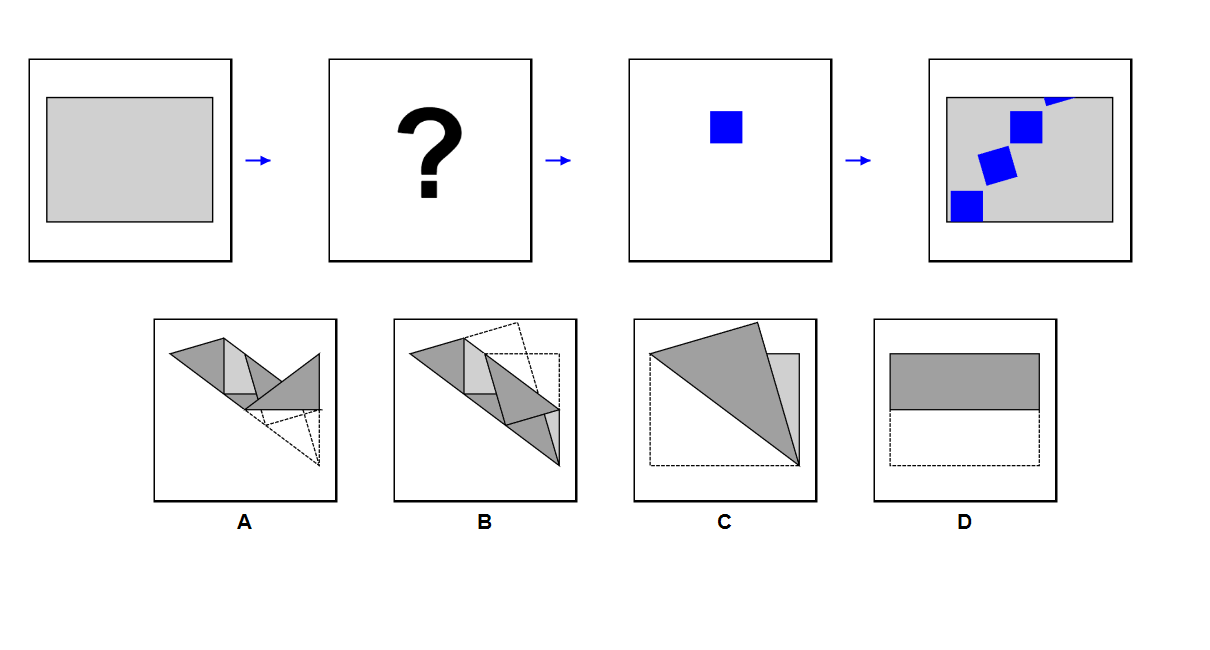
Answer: D